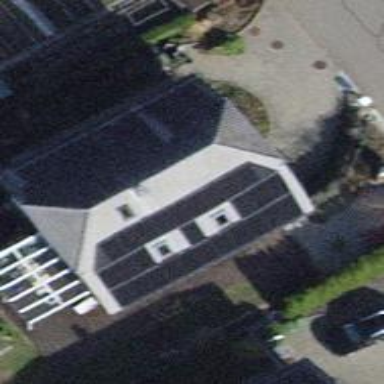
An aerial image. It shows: Small solar photovoltaic panel generator installed on roof.